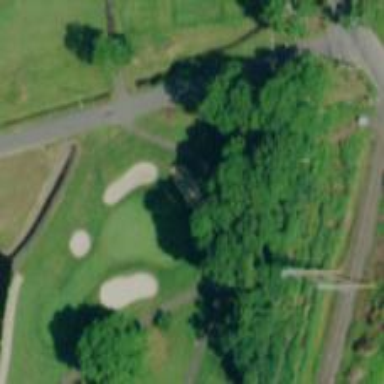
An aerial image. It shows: Asphalt path used as golf cart path.